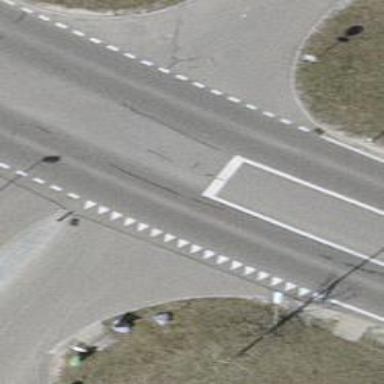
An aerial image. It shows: Secondary road with asphalt surface.